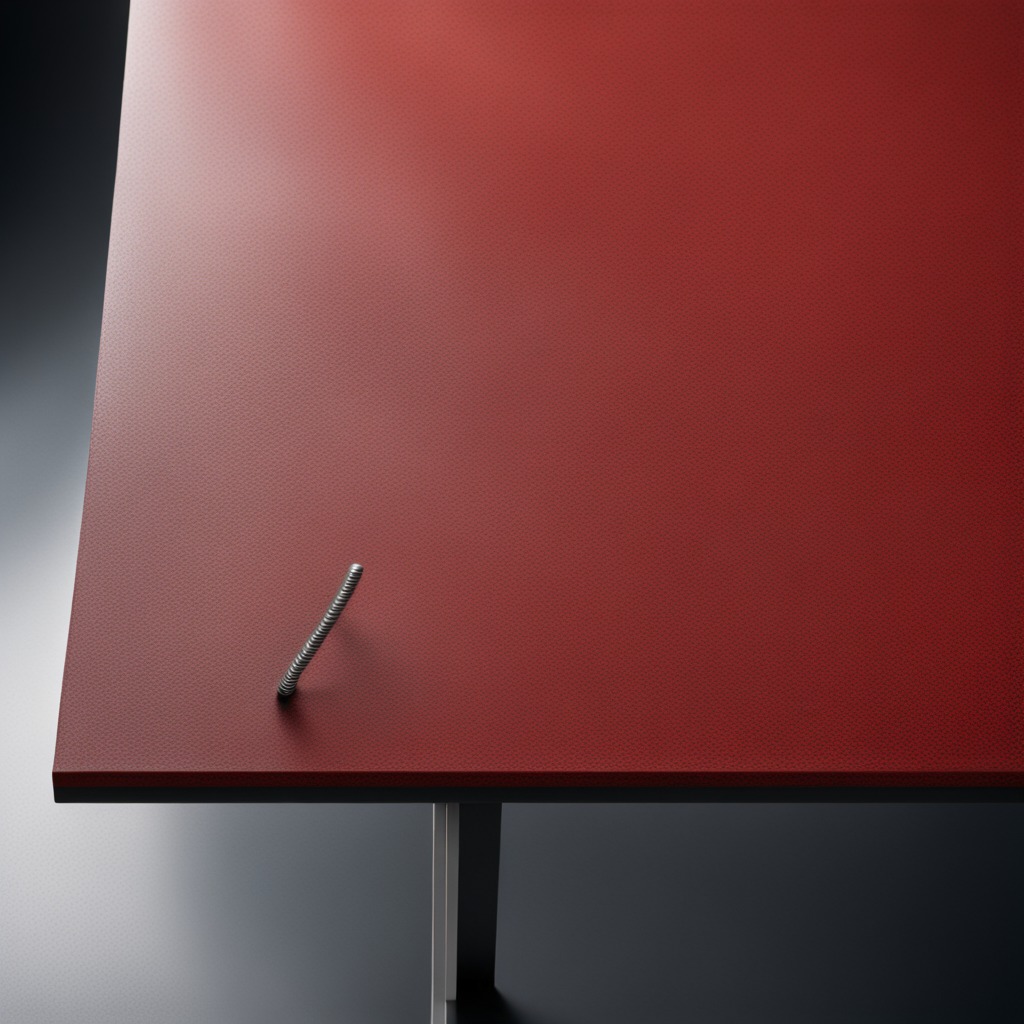
A coiled metal spring is lying on the clean granite tabletop covered with a red rubber mat inside a workshop under bright overhead lighting crisp shadows high clarity worn but beneath the mat